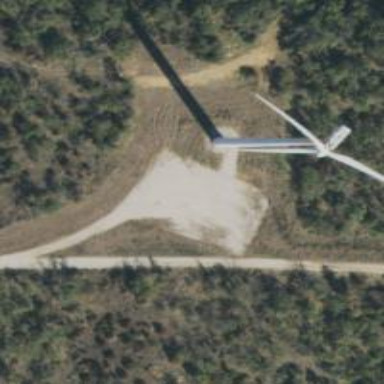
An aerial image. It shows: Wind turbine generator that utilizes wind as its source for generating electricity. It is of the horizontal axis type.